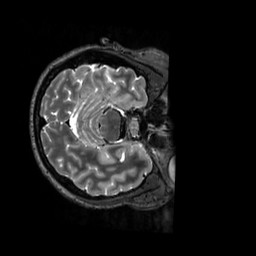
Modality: T2w
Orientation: axial
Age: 40
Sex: female
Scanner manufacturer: siemens
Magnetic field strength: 3 T
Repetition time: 3.2 s
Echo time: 0.728 s